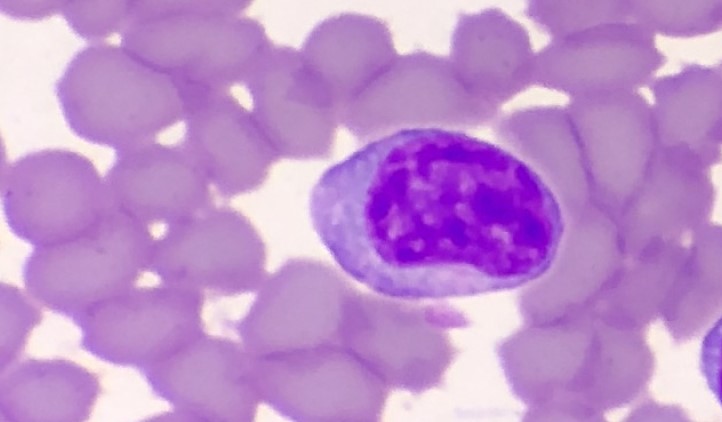
White blood cell type: Lymphocyte